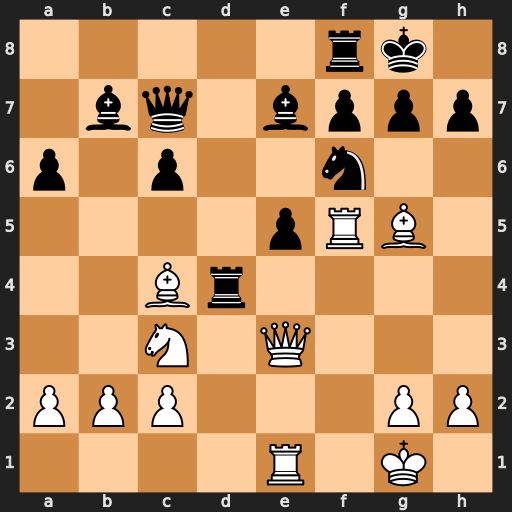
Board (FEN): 5rk1/1bq1bppp/p1p2n2/4pRB1/2Br4/2N1Q3/PPP3PP/4R1K1
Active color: w
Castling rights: -
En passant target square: -
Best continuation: Rxe5 Rxc4 Rxe7 Qxh2+ Kxh2